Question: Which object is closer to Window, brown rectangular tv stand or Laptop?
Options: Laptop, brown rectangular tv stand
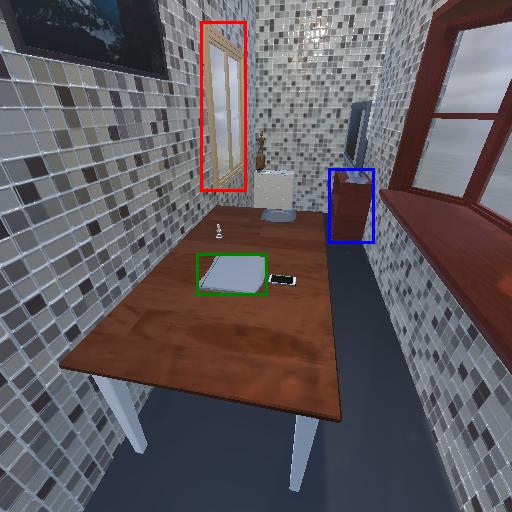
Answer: Laptop